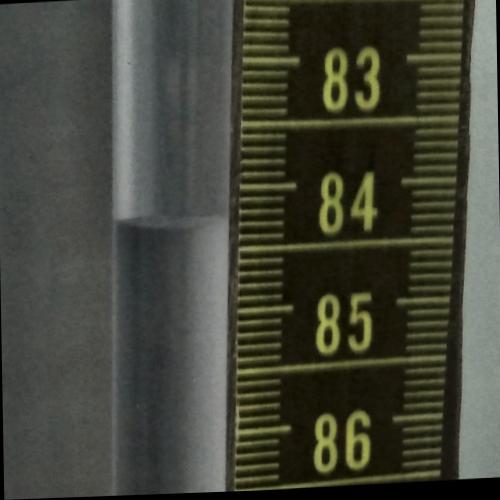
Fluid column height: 84.3 cm